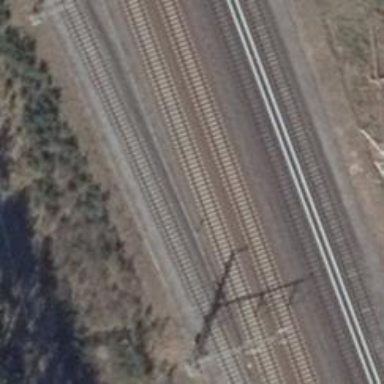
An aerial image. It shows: Railway signal.